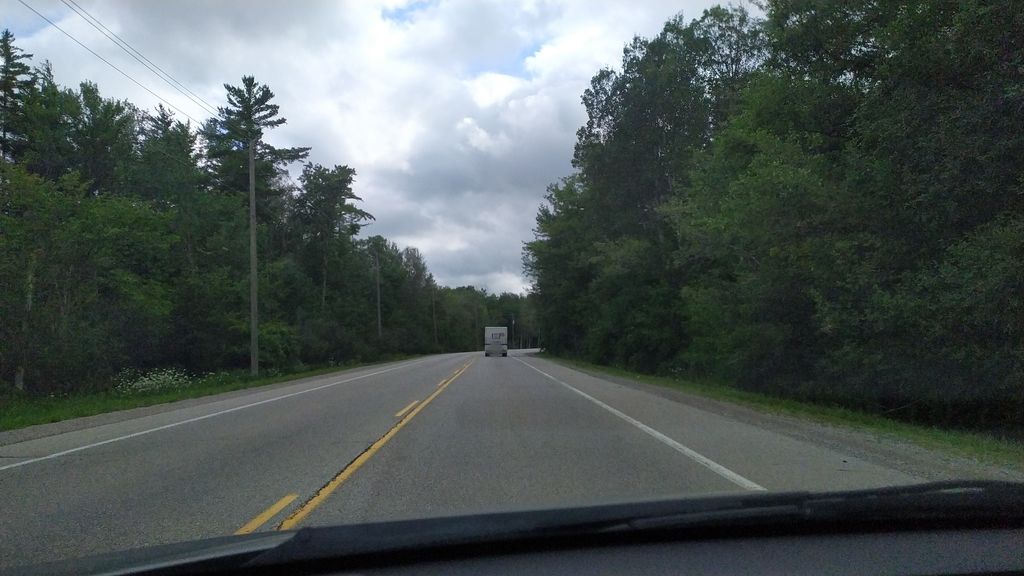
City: kitchener-waterloo